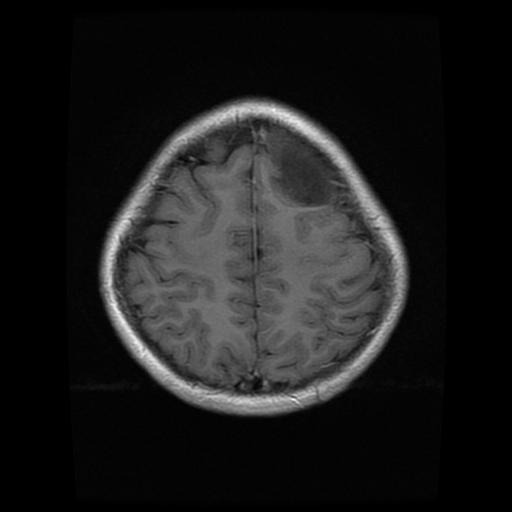
Label: glioma